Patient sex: M
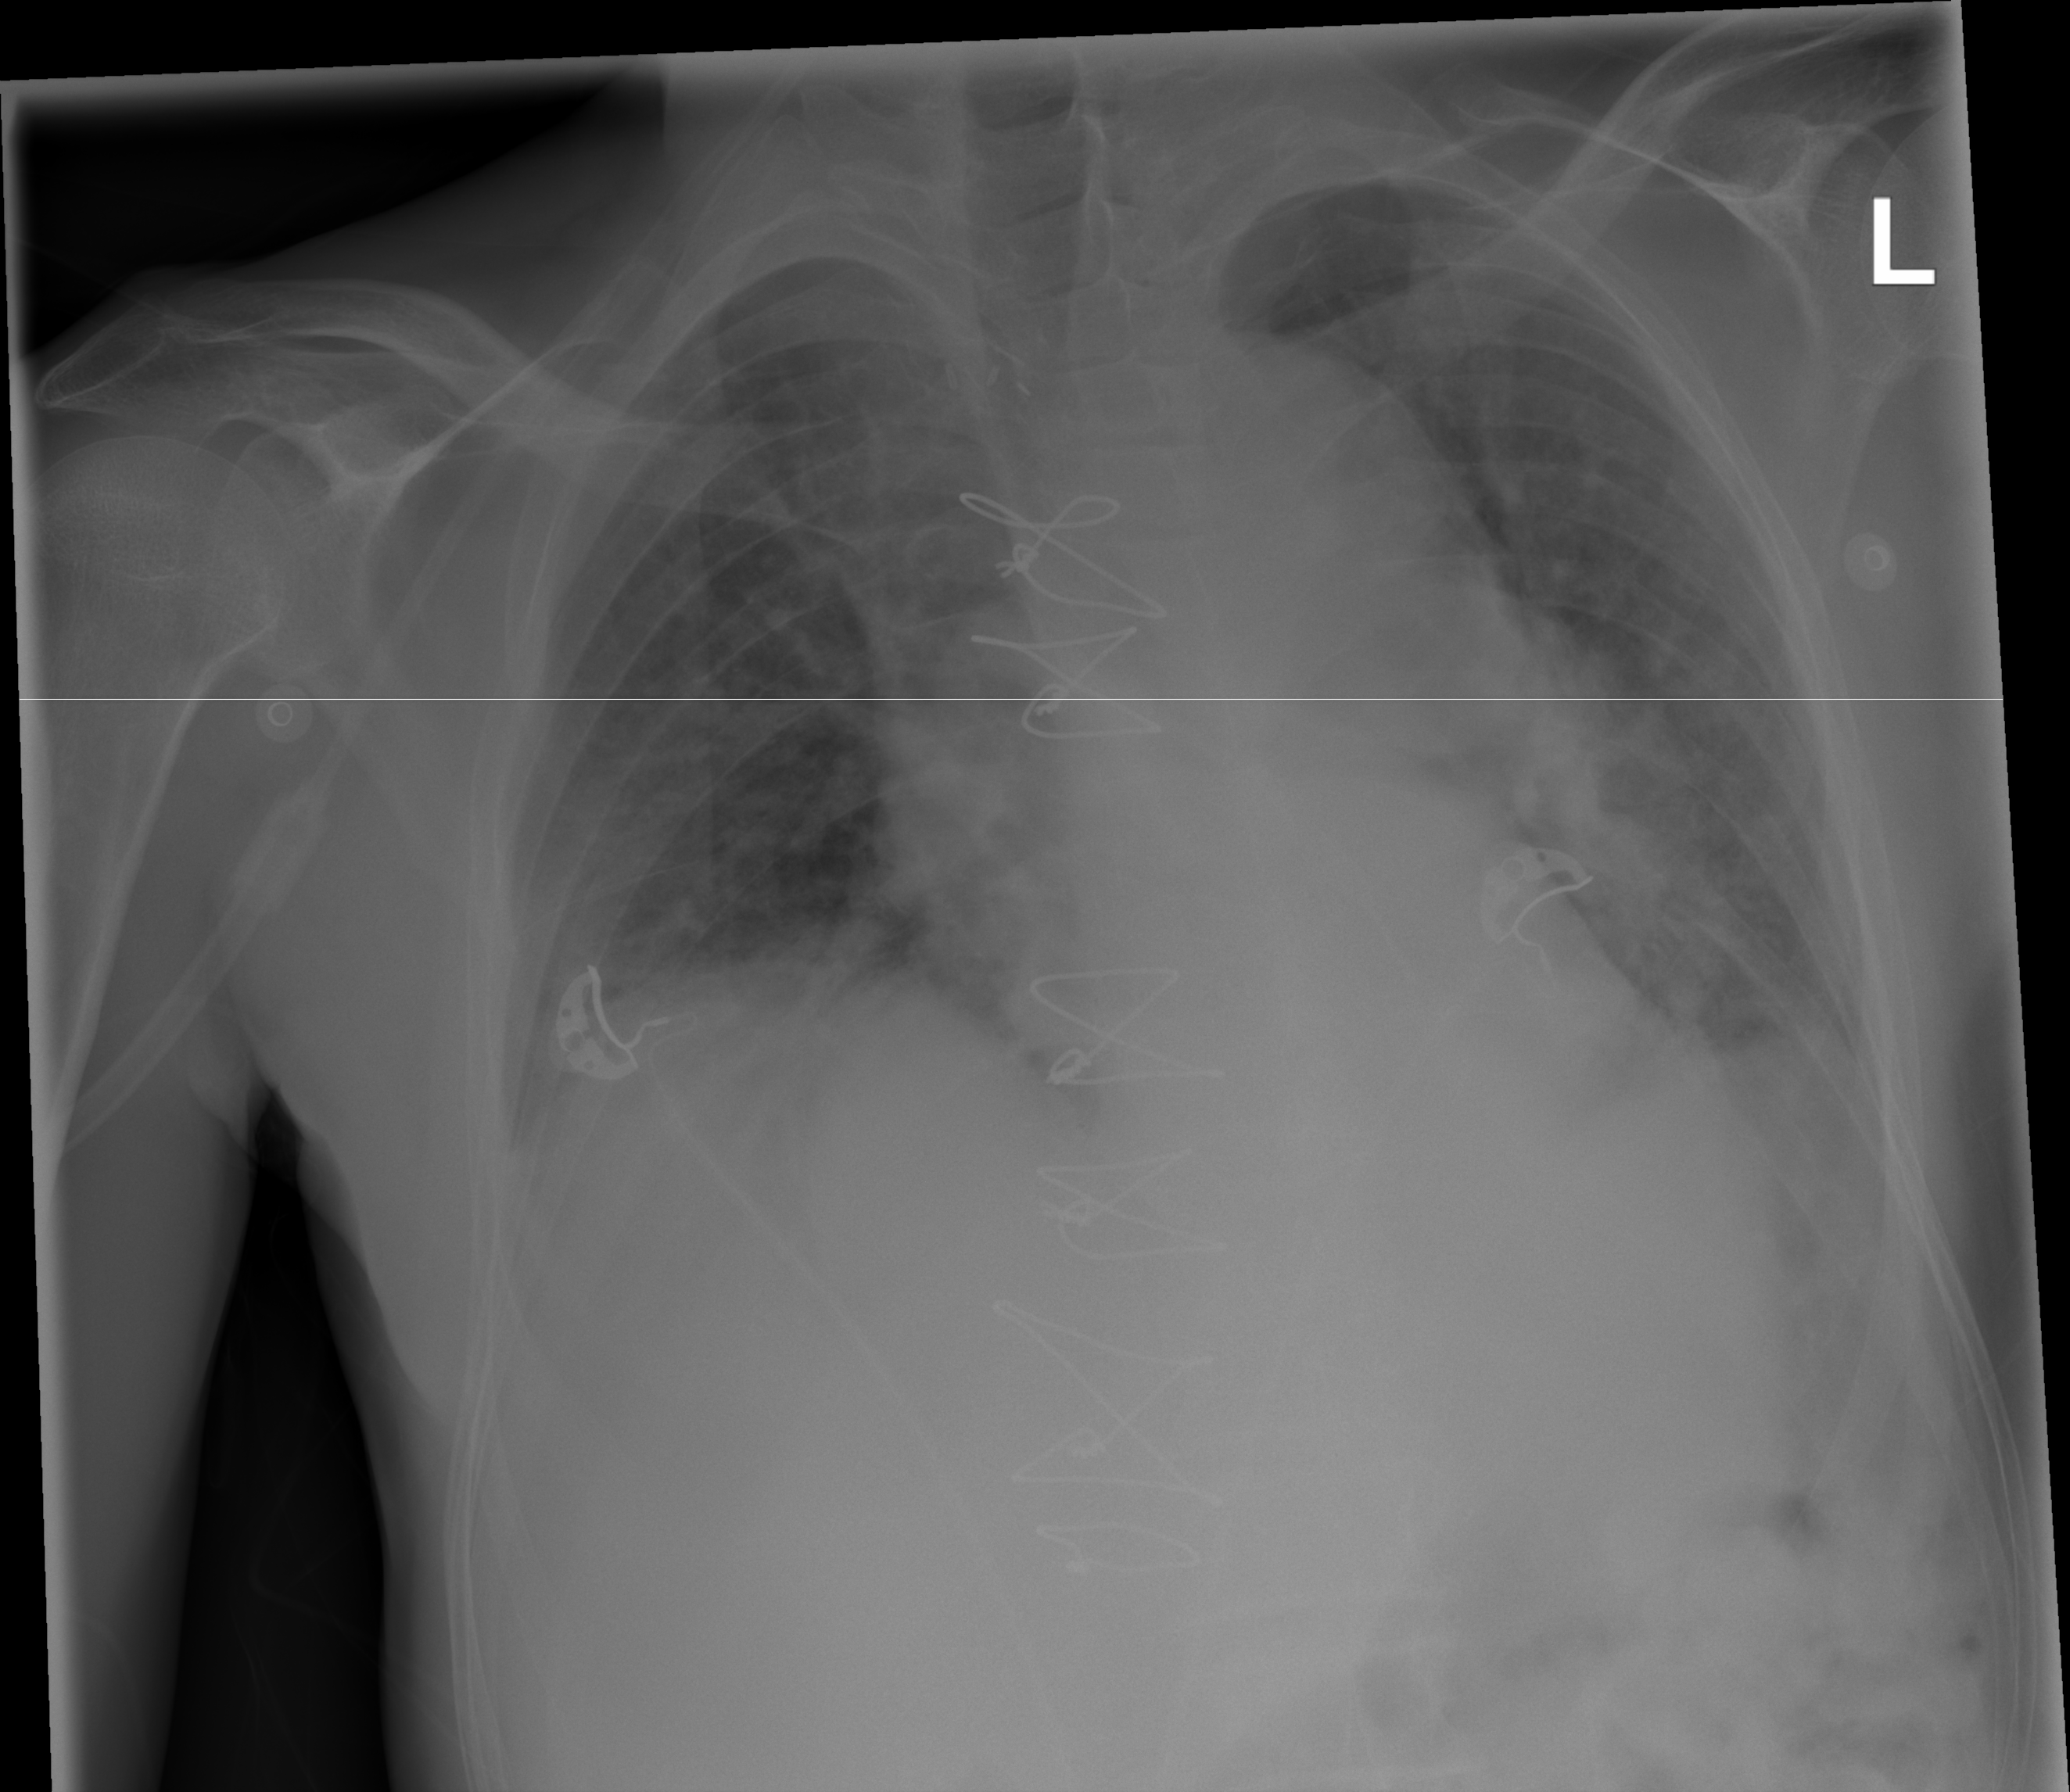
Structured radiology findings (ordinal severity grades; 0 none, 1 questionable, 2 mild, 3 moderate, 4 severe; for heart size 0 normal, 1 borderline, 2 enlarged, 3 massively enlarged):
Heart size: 2
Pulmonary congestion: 2
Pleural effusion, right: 2
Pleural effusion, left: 2
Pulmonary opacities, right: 0
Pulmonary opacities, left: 2
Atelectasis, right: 2
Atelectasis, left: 2